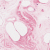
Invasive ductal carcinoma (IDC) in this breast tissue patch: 0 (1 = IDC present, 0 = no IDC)